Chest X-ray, PA view. Patient: 52 years old, sex M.
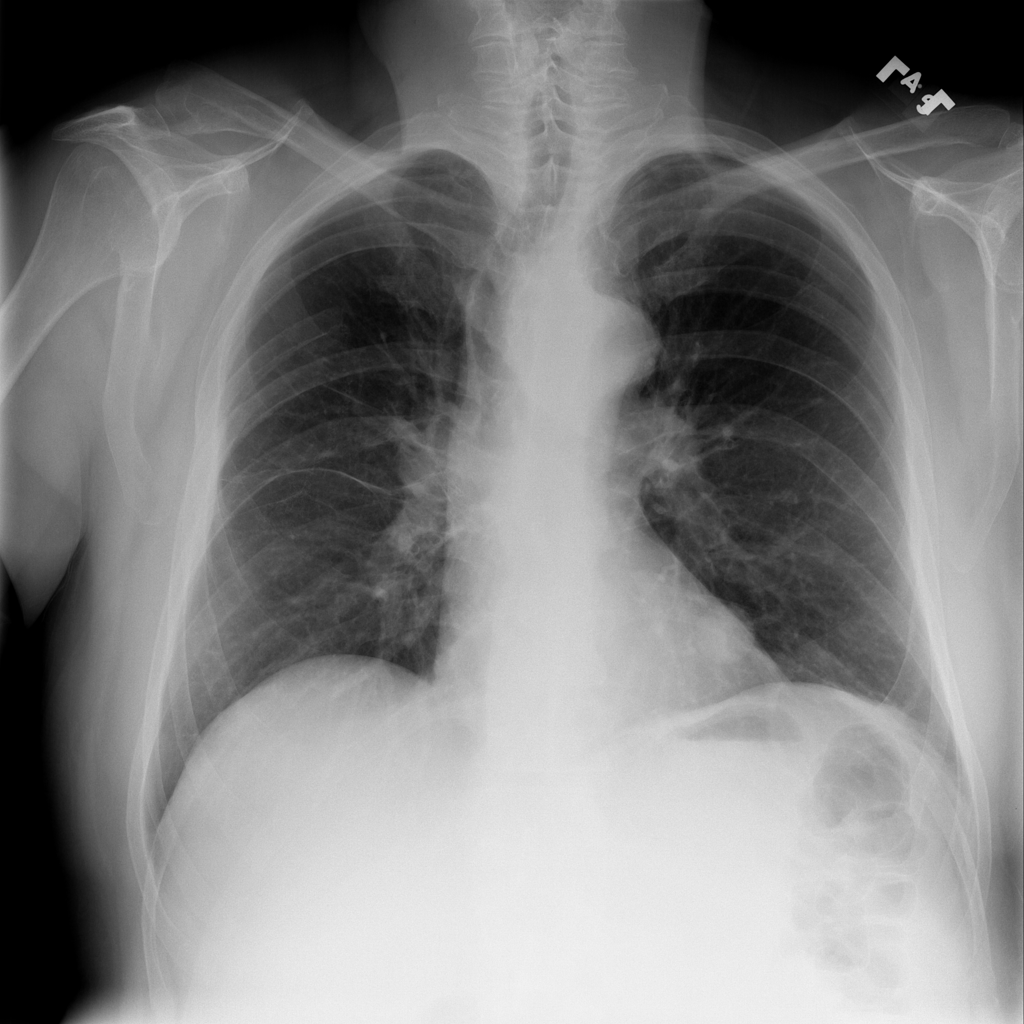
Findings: Atelectasis, Nodule